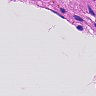
Metastatic tissue present: no